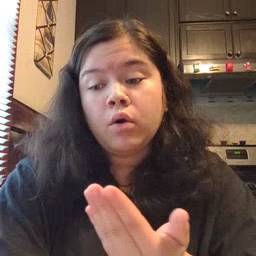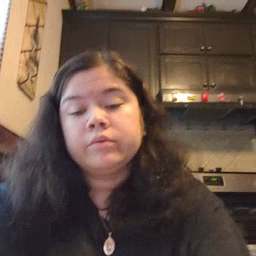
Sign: all